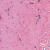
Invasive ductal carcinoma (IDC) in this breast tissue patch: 0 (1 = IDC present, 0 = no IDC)